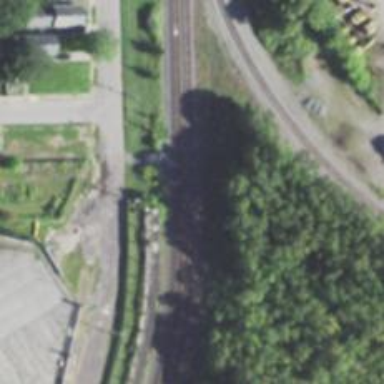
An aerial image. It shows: Railway line running on embankment.